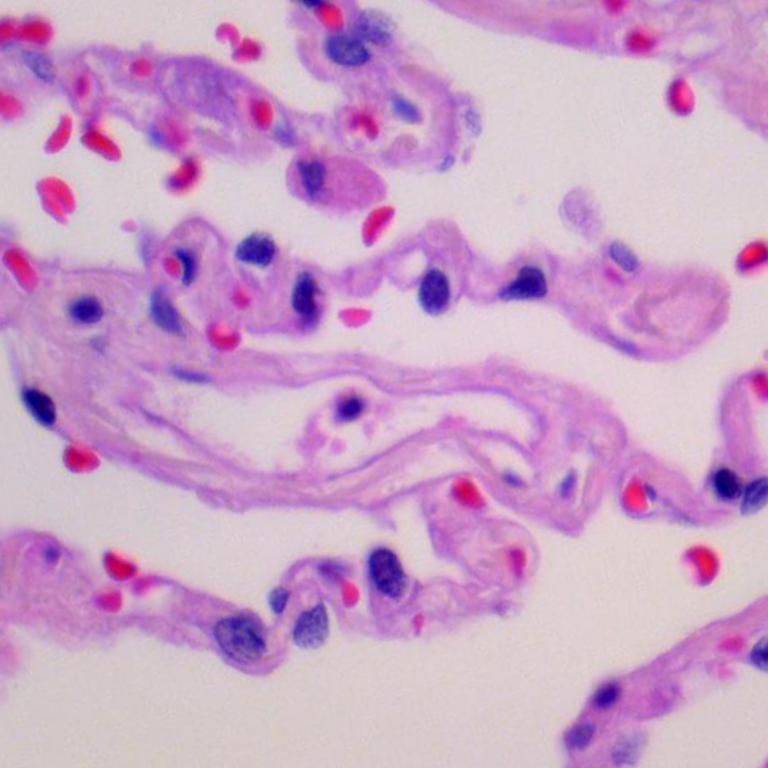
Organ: lung
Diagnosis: benign